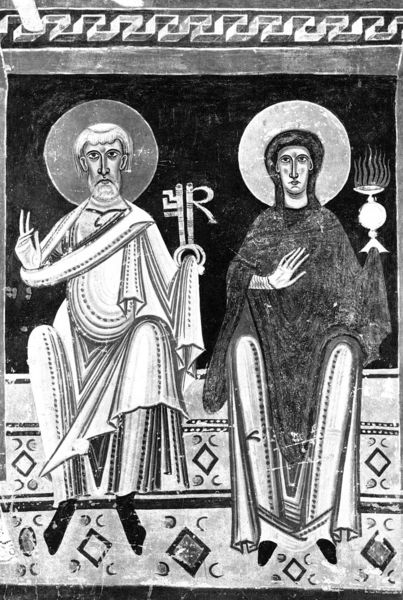
Titel: Wandmalerei aus San Pedro de Burgal (ursprünglich)
Institution: Barcelona, Museo de Arte de Cataluna
Schlagwörter: feuer, hand, mann, menschen, sitzen, finger, frau, geste, mund, männer, muster, bart, augen, falten, halten, hände, kelch, sitzend, gewänder, vater, borte, ohren, beine, zwei, thron, münder, nasen, ornamente, knie, flammen, druck, schwarzweiß, kugel, beten, fries, rauten, heiligenschein, kreuze, jesus, segen, sieben, heilige, schlüssel, hans, maria, sohn, mäander, heiligenscheine, had, beinde, glorien, himmelsschlüssel, schwören